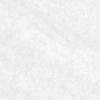
Label: no_change